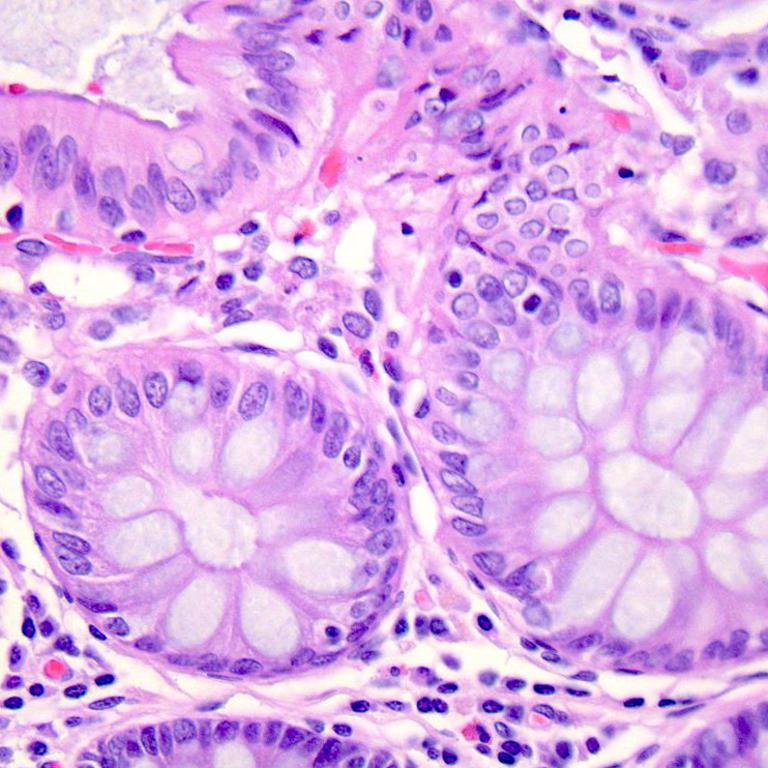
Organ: colon
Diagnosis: benign